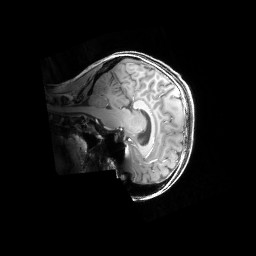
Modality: T1w
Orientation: sagittal
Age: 23
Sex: female
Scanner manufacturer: siemens
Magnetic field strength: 6.98 T
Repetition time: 2.37 s
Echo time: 0.00231 s